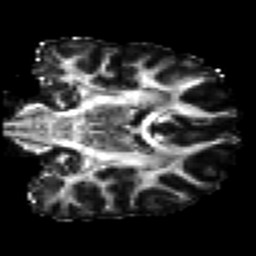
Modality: FA
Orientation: coronal
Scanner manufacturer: siemens
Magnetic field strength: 3 T
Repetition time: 7.8 s
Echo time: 0.09 s